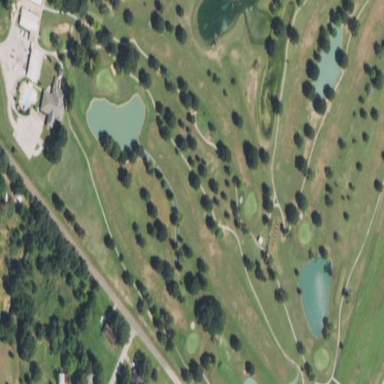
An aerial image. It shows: Golf course located in recreation ground.